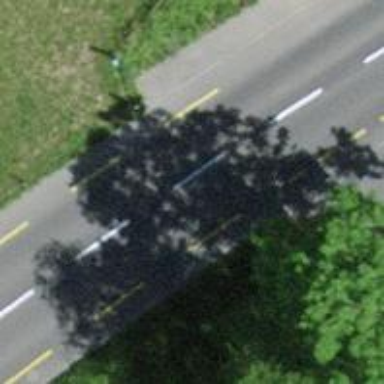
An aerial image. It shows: Secondary road with dedicated cycle lane.